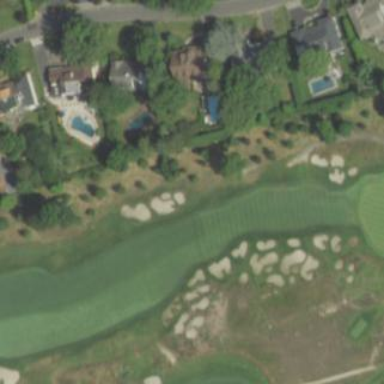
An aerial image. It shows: Grassy area designated as golf fairway.